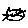
Label: cat